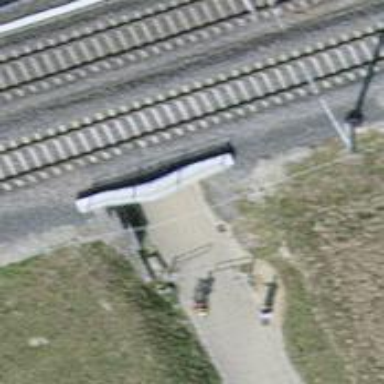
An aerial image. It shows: Bollard.